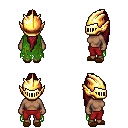
a pixel art fantasy rpg character, female body template, human, dark skin, green tattered cape, red pants, brunette extra-long topknot hairstyle, gold helm, brown slippers, four views (front, back, left, right), 2x2 character sprite sheet, small pixel art, hard edges, no anti-aliasing